Interaction volume radius: 5 \u00c5
Interaction volume height: 20 \u00c5
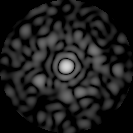
Disorder parameter: 0.8514